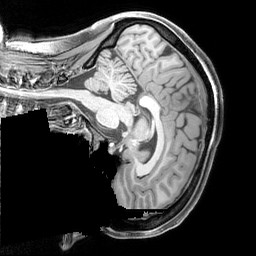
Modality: T1w
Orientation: sagittal